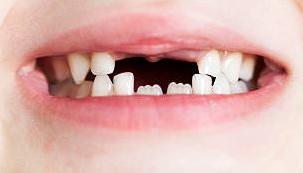
Condition: hypodontia